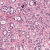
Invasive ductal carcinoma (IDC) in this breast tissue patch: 0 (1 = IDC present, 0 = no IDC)